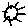
Label: sun